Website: home-depot
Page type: account-selection
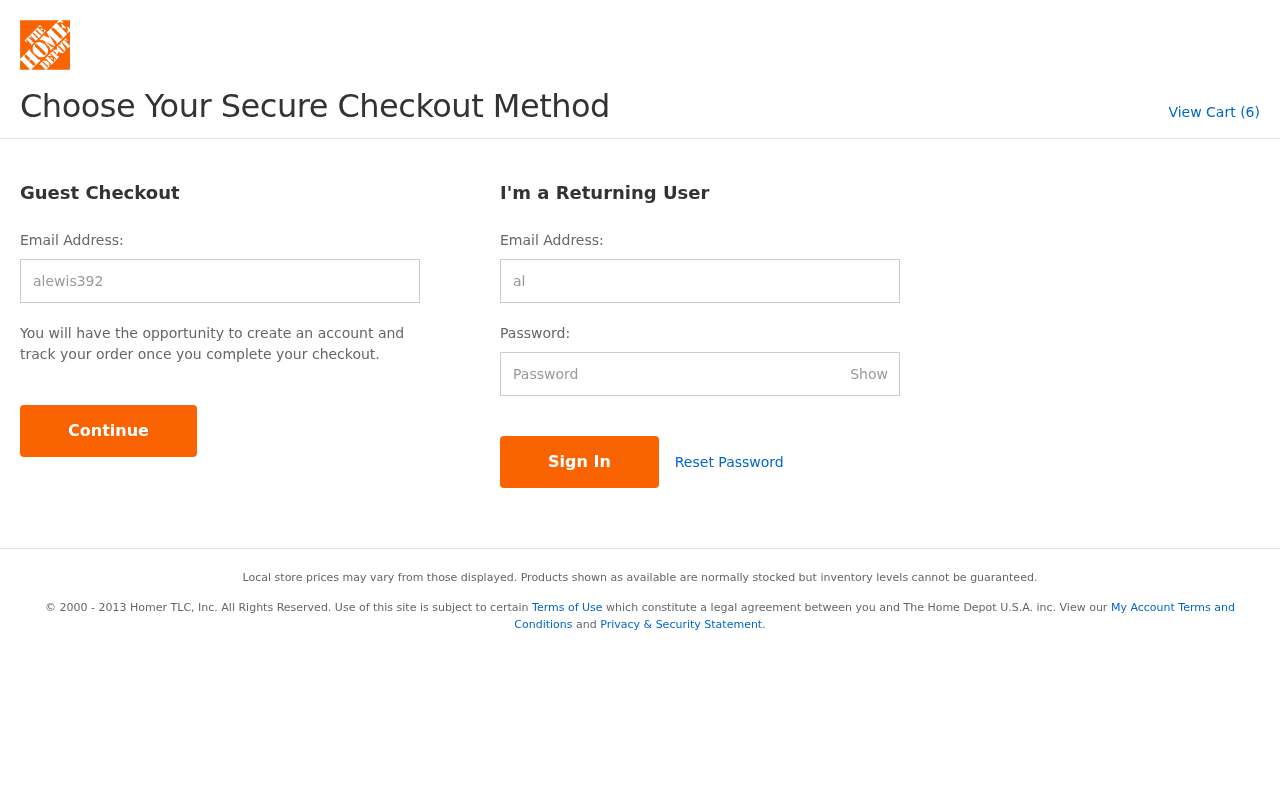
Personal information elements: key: PII_LOGIN_USERNAME
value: alewis392
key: PII_LOGIN_USERNAME2
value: alewis392
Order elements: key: ORDER_NUM_ITEMS
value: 6